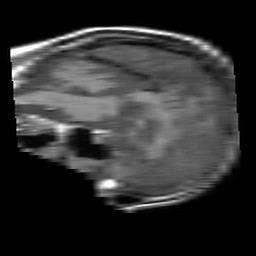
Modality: T1w
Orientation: sagittal
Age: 71
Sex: male
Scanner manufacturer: philips
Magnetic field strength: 1.5 T
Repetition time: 0.55 s
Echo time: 0.015 s